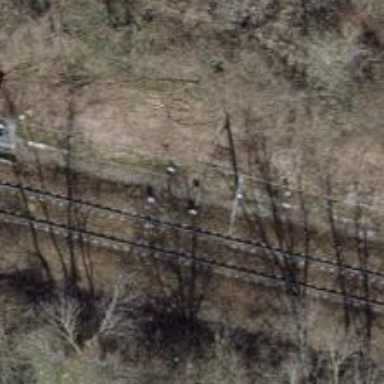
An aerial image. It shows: Railway with electrified contact lines.